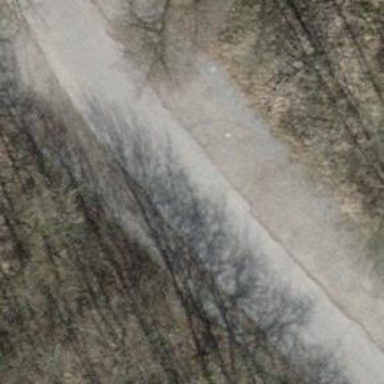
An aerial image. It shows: Asphalt road in residential area.